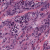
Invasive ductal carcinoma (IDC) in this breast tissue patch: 1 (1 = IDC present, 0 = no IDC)